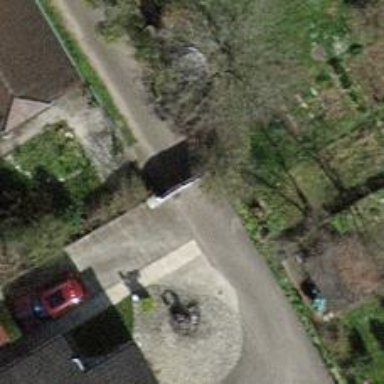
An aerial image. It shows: Driveway leading to service road.